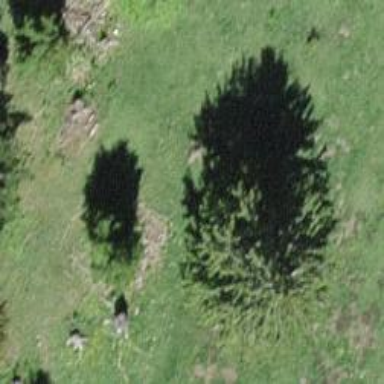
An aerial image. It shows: Needle-leaved tree in nature.